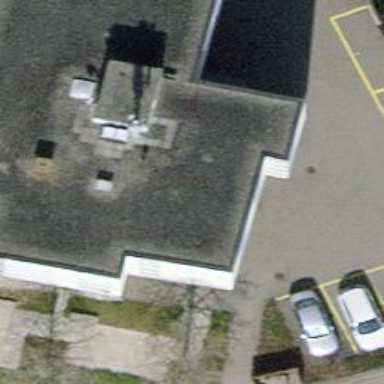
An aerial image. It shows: Mast tower used for communication.